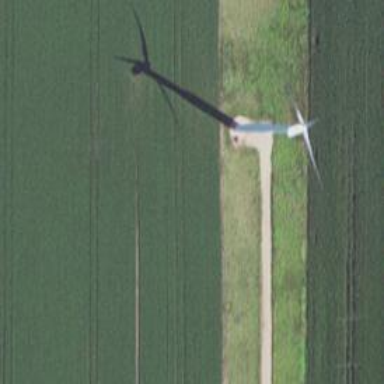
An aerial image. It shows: Wind turbine generating power.